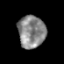
Tissue: prostate
Cell type: Epithelial cells
Senescence score: 0.3459
Nuclear area (px): 865
Mean DAPI intensity: 136.161